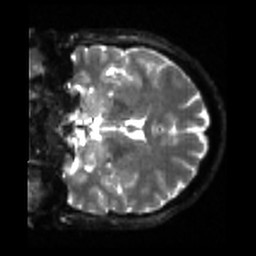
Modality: sbref
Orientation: coronal
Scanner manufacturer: siemens
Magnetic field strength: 3 T
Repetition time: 4 s
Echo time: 0.0594 s